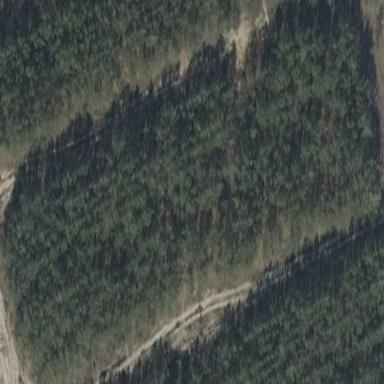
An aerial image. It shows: Forest area dominated by needle-leaved trees.